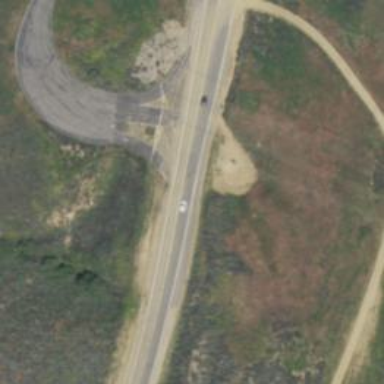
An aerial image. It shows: Secondary link road.